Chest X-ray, AP view. Patient: 28 years old, sex F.
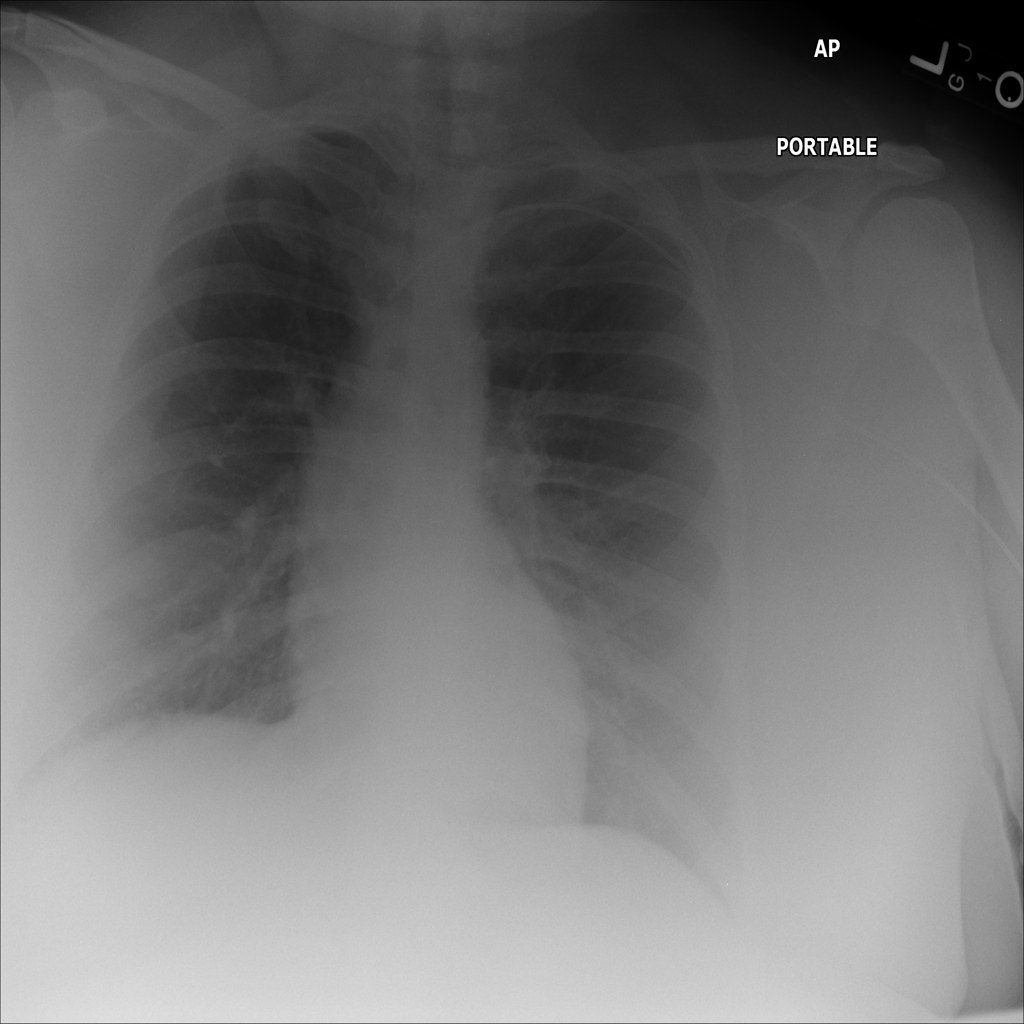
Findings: No Finding